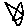
Label: star